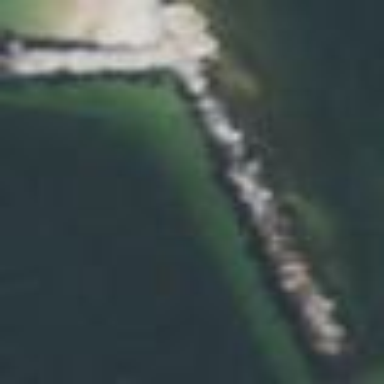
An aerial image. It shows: Breakwater structure.